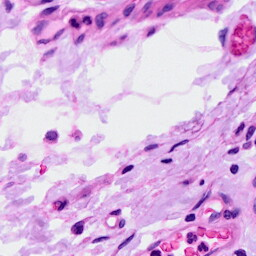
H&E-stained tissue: Ovarian